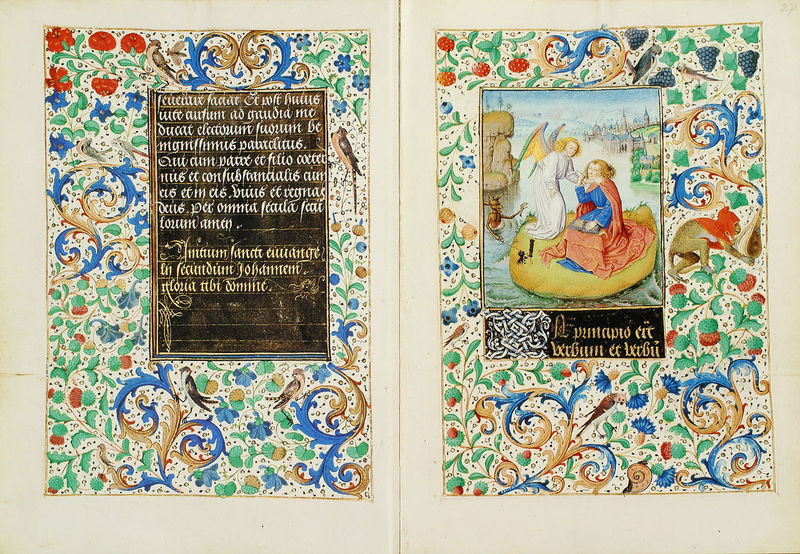
Titel: Stundenbuch der Maria von Burgund
Künstler: Liévin van Lathem
Institution: Wien, Österreichische Nationalbibliothek
Schlagwörter: blau, blätter, flügel, vogel, wasser, grün, stadt, blumen, braun, bunt, frau, weiss, blüten, rot, knoten, vögel, insel, gold, mantel, pflanzen, boot, affe, engel, früchte, ranken, äpfel, schrift, farben, ornamente, verzierung, punkte, buch, beeren, erdbeeren, seite, girlanden, seiten, teufel, mittelalter, heiliger, schnecke, brombeeren, maria, buchseiten, handschrift, feige, kapuze, geschichten, latein, buchmalerei, stundenbuch, illumination, missale, wasser rot, schlauchboot